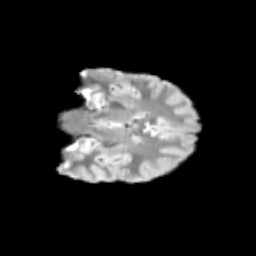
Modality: T2w
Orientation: coronal
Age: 11
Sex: female
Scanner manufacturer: siemens
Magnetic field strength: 3 T
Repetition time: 3.8 s
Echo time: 0.07 s